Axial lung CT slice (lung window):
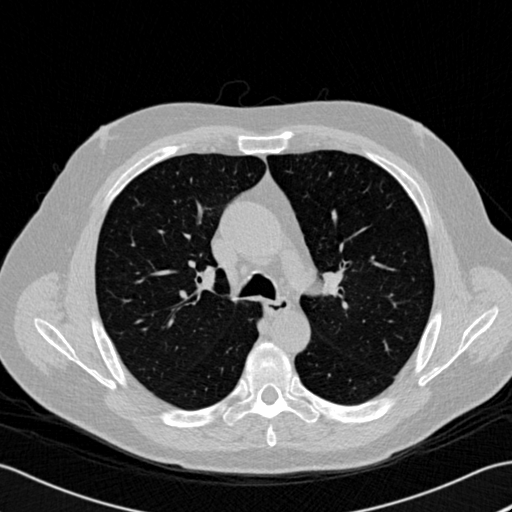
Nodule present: no